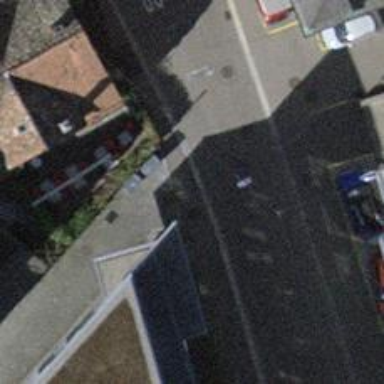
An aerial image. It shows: Asphalt sidewalk along the footway.